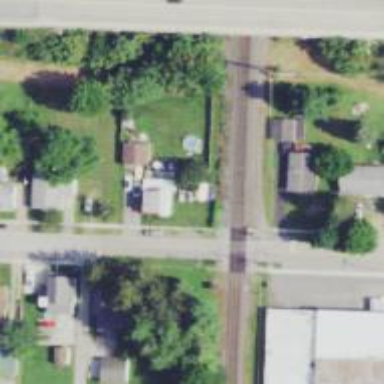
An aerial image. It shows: Crossing for the railway.